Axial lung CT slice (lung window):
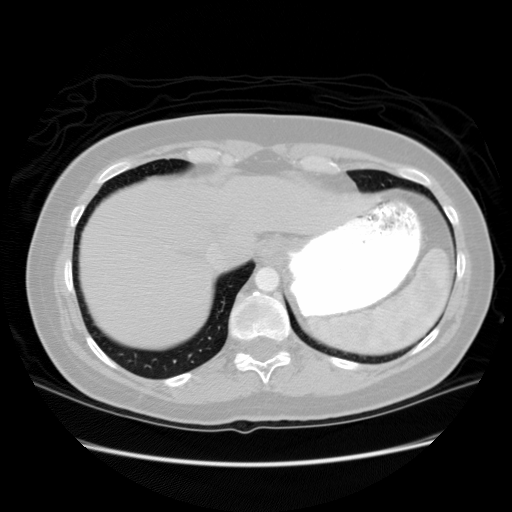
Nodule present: no